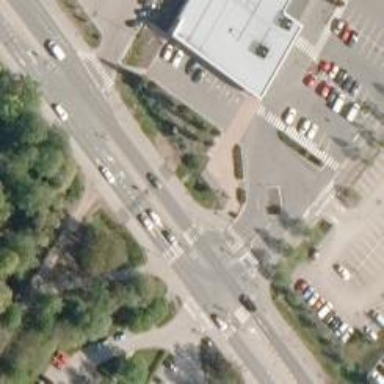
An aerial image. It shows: Asphalt crossing where footway and cycleway intersect.